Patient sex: M
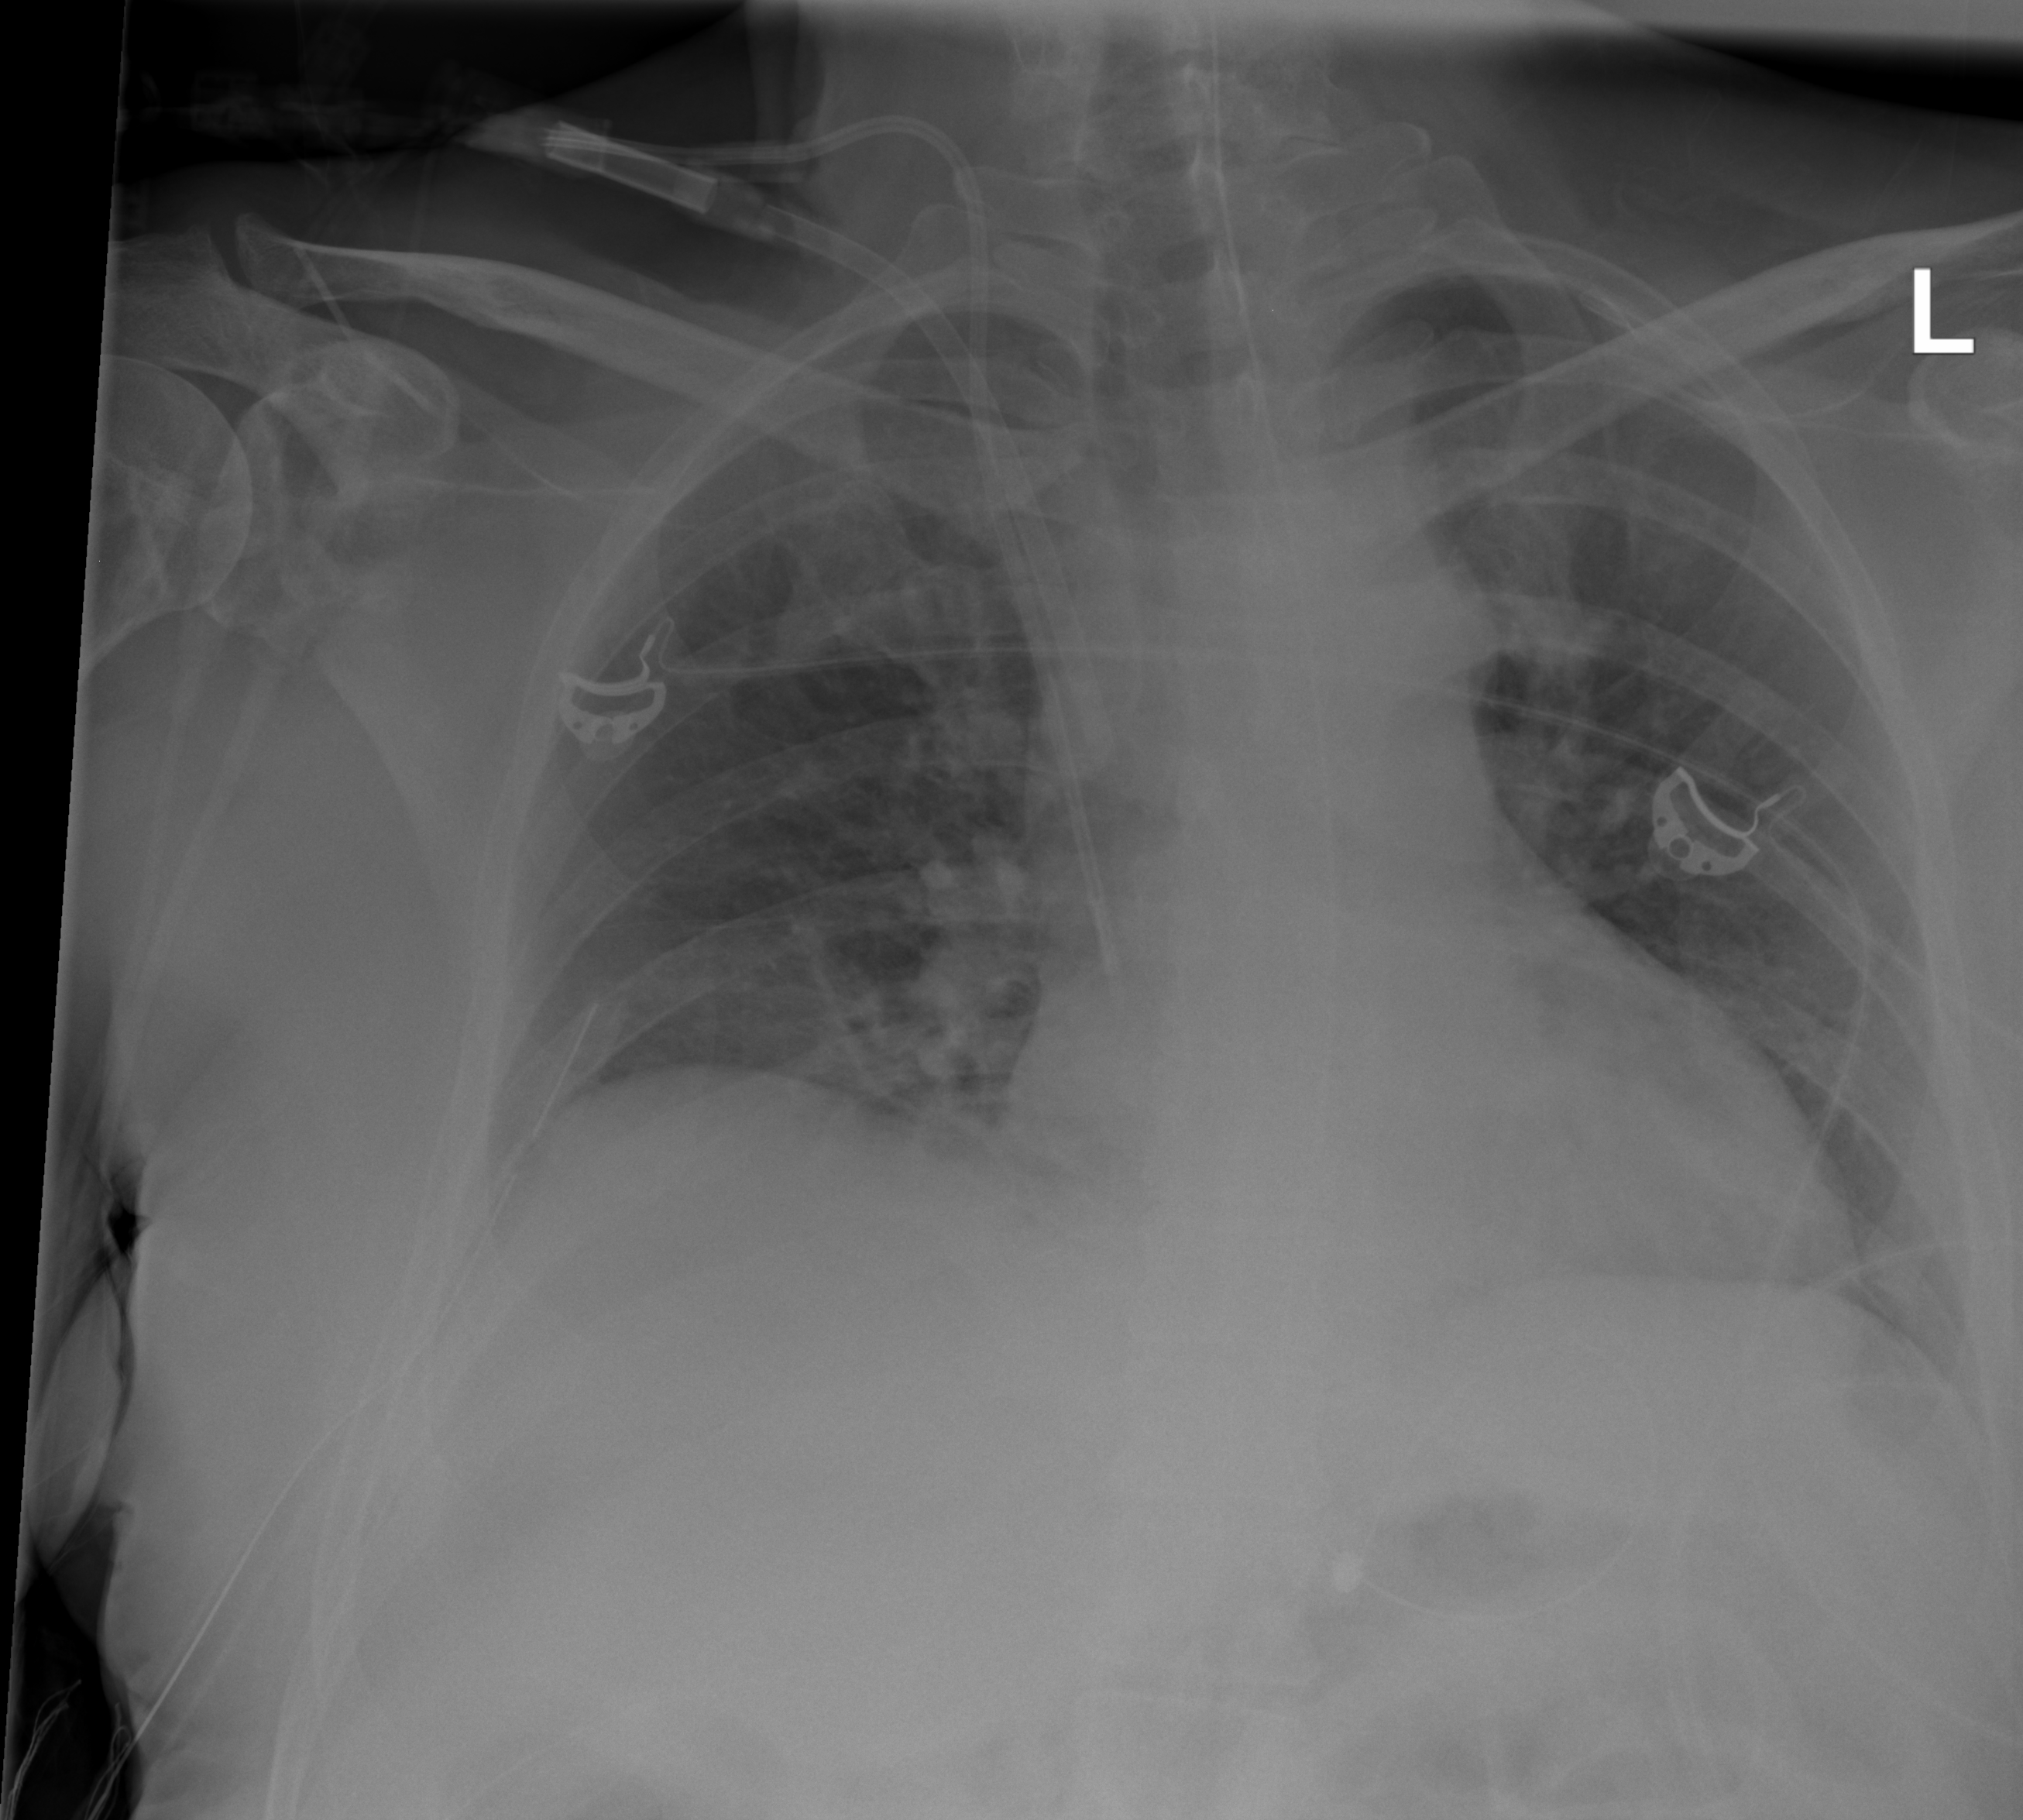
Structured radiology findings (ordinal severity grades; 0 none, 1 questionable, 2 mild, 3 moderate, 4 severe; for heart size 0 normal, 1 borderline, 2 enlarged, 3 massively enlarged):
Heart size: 1
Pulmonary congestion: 1
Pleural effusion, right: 1
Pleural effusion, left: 0
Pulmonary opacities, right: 2
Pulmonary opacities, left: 0
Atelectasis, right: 2
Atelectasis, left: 0